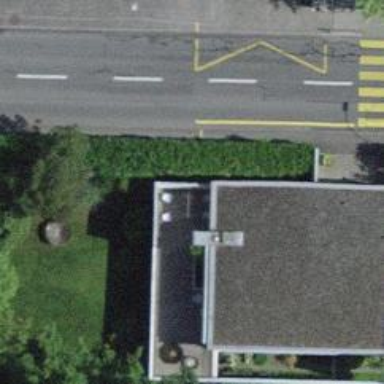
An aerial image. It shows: Sidewalk.